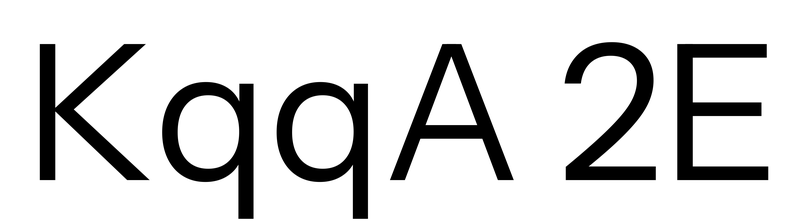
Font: InstrumentSans_Regular